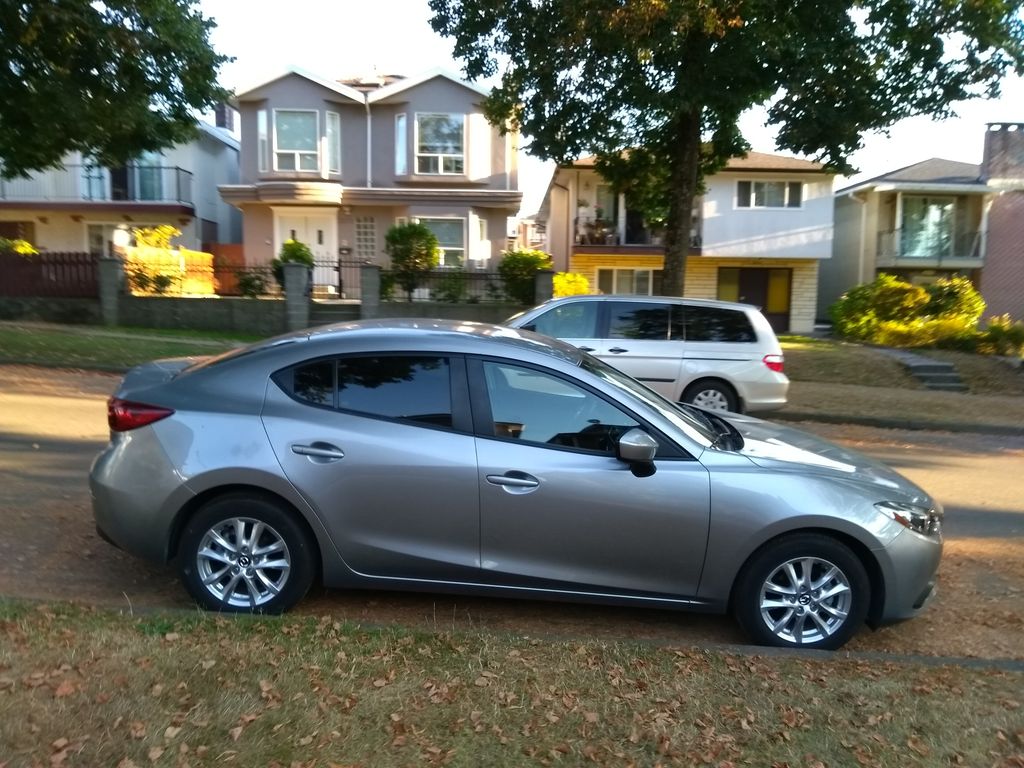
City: vancouver